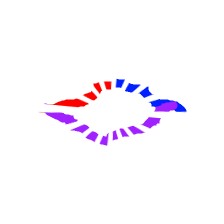
Shape: rhombus